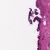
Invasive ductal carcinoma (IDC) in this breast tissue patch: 0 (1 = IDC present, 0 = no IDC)